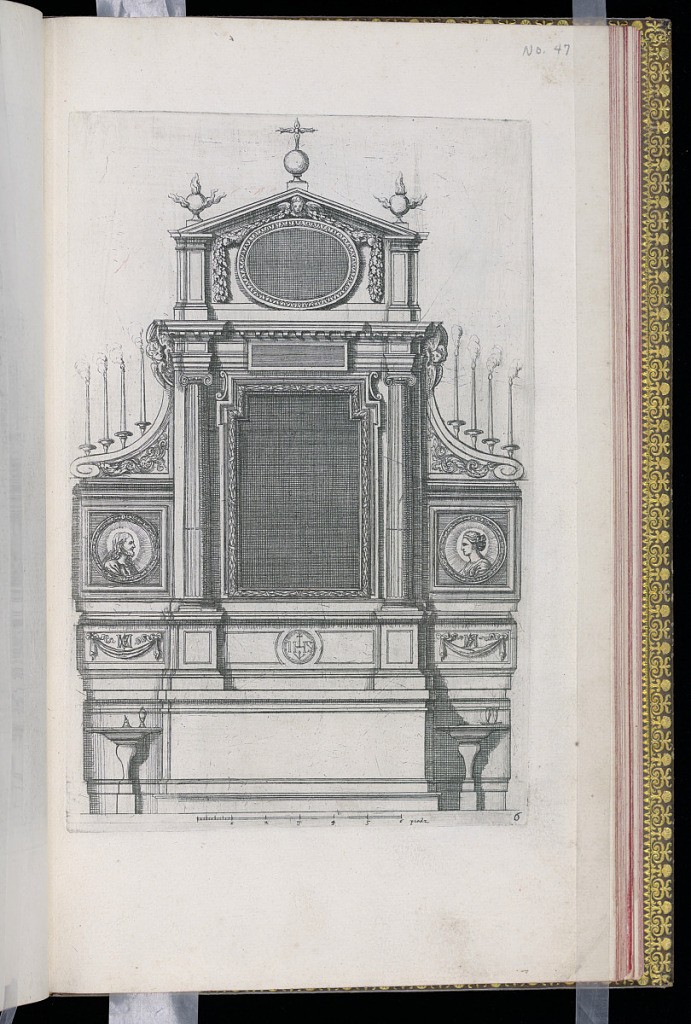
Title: Altar Design
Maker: D. Antoine Pierretz, French, active 1647
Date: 1647-55
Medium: Etching on laid paper
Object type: Print
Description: Design for an ecclesiastical (church) altar decorated with classical motifs featuring pilasters, cartouches, medallions with profile portraits, festoons of leaves, scrolling leaves, console tables, incense burners, and candles. A scale below. The plate is numbered.